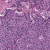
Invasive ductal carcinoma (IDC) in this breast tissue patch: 1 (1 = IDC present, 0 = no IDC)